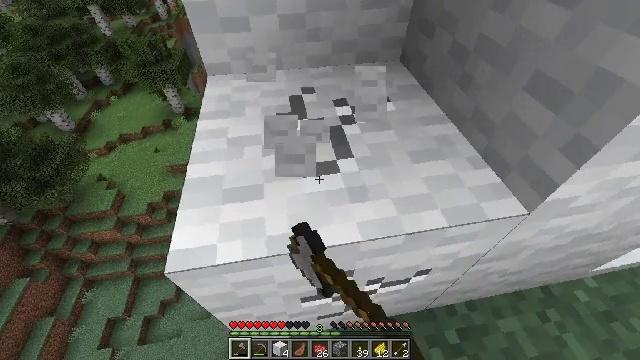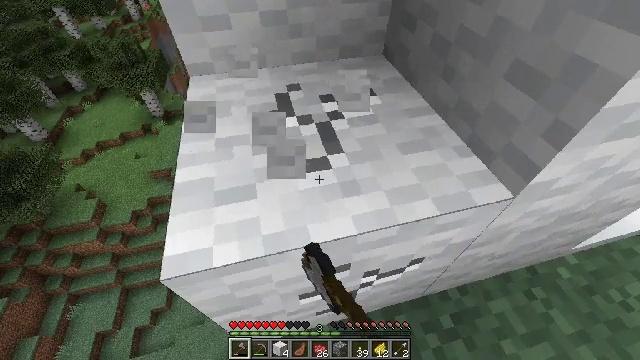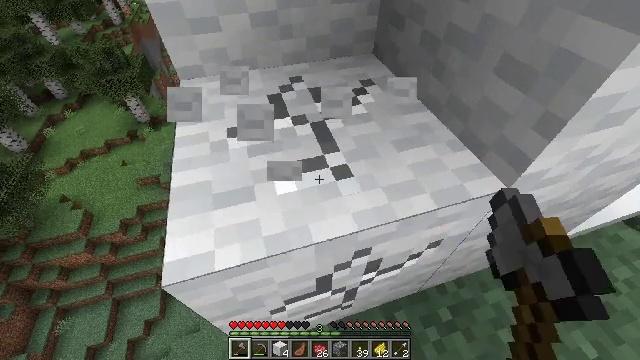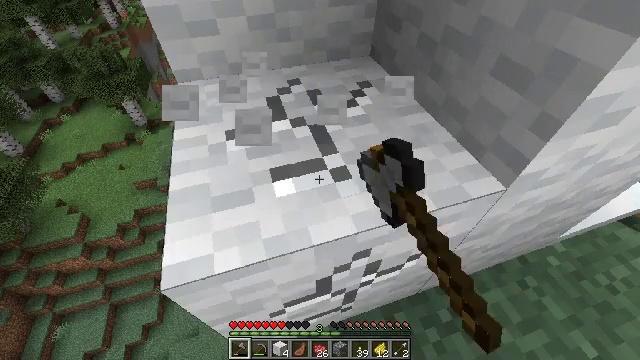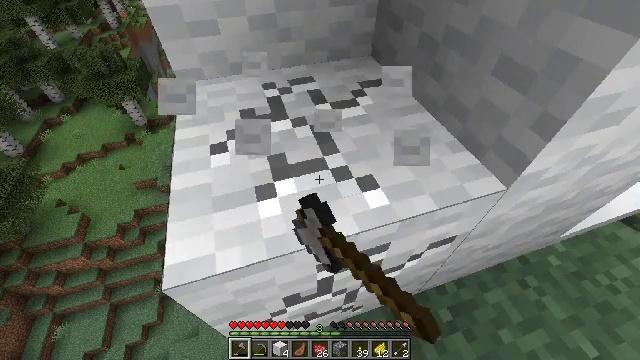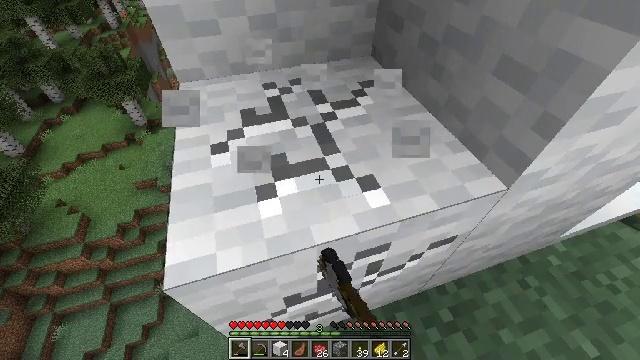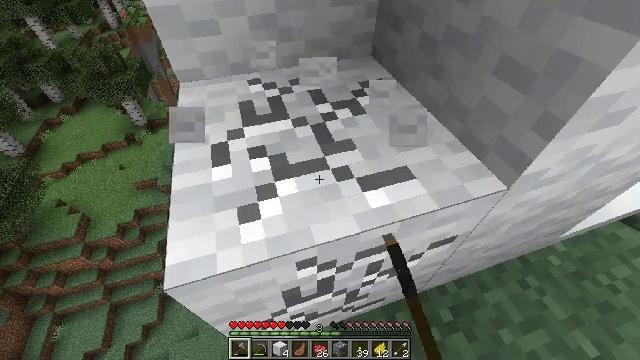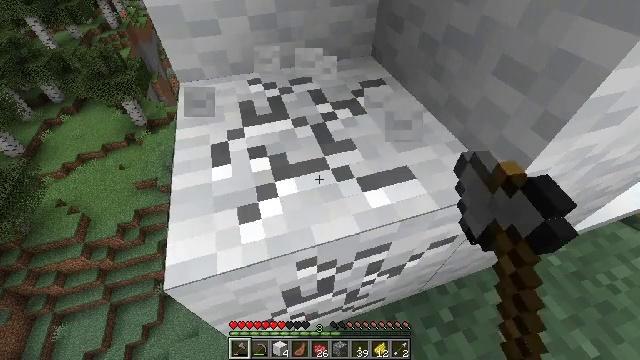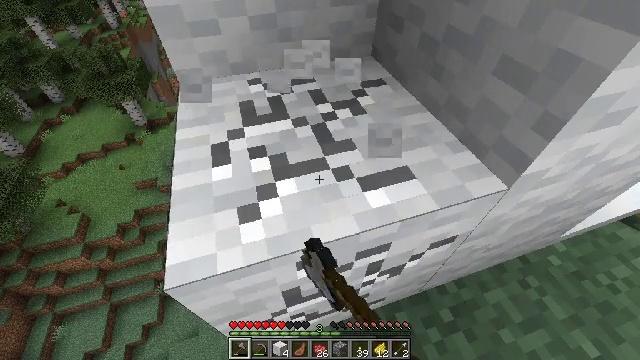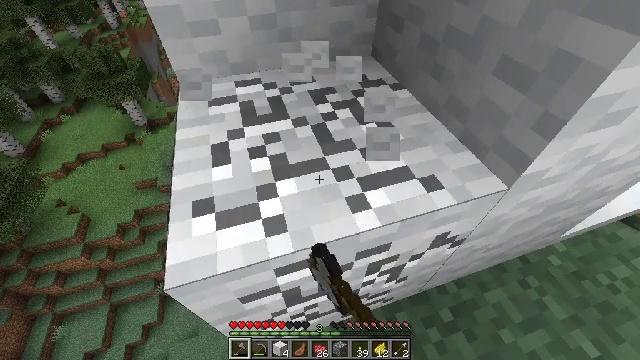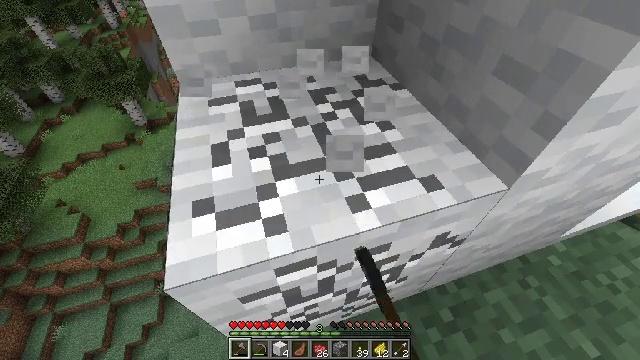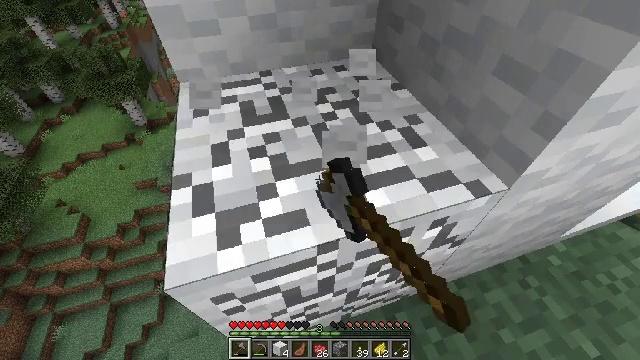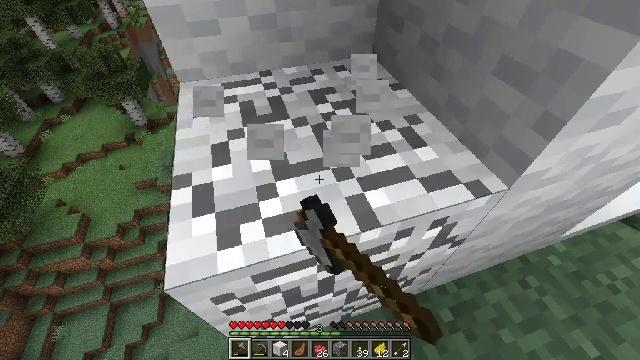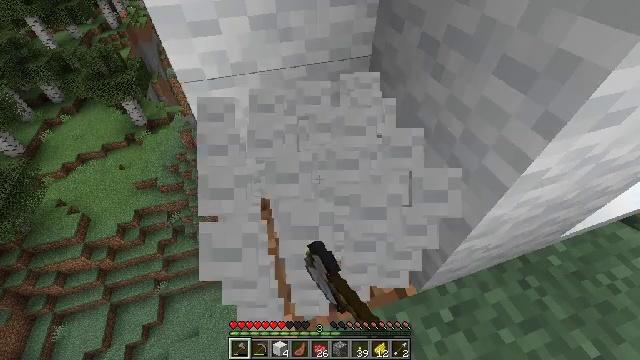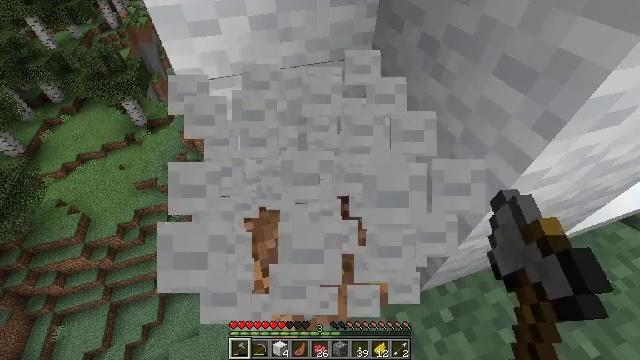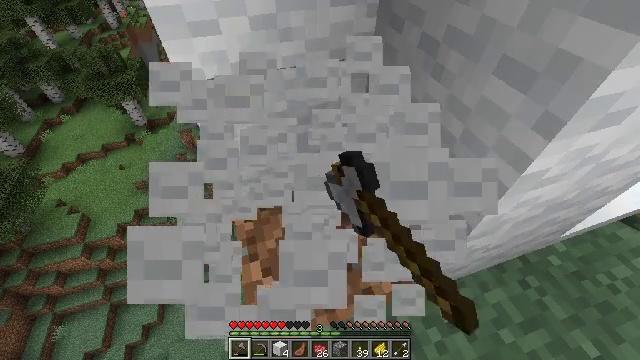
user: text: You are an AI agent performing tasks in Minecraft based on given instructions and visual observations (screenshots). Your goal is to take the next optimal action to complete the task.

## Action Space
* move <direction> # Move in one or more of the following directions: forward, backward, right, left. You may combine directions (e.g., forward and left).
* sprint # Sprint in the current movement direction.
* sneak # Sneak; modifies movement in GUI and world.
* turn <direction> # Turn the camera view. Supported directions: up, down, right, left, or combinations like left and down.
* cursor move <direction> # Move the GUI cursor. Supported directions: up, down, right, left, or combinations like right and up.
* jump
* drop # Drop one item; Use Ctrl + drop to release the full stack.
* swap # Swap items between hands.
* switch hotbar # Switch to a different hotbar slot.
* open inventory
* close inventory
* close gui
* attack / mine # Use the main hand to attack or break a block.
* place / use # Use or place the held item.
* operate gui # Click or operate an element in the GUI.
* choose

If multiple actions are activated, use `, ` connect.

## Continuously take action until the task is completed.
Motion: motion action
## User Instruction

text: Break the white wool for crafting.
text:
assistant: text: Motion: turn right, attack / mine
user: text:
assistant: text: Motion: turn right, attack / mine
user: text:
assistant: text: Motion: attack / mine
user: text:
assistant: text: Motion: attack / mine
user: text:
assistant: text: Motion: attack / mine
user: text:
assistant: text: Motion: attack / mine
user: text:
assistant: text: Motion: attack / mine
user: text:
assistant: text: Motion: attack / mine
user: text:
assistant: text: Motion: attack / mine
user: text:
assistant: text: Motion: attack / mine
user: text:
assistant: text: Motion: attack / mine
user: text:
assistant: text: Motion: attack / mine
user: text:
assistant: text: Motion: attack / mine
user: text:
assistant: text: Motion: attack / mine
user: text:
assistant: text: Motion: attack / mine
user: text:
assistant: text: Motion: attack / mine
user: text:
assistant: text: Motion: attack / mine
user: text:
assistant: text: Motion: attack / mine
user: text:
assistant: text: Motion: attack / mine
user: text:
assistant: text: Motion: move forward, turn left and up, attack / mine
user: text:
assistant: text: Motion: move forward, turn left and up, attack / mine
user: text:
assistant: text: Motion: move forward, turn left and up, attack / mine
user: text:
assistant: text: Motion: move forward, turn left and up, attack / mine
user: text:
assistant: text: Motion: attack / mine
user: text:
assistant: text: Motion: attack / mine
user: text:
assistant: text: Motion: attack / mine
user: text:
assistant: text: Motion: attack / mine
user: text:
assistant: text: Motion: attack / mine
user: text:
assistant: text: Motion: attack / mine
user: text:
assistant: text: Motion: attack / mine